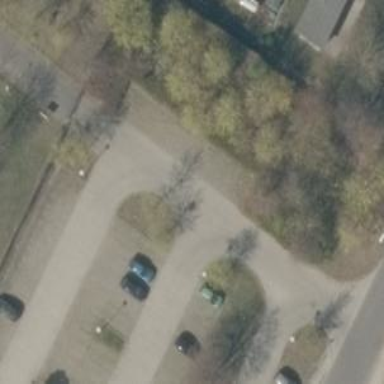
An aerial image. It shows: Road serving as parking aisle.